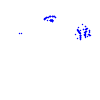
Particle: pion